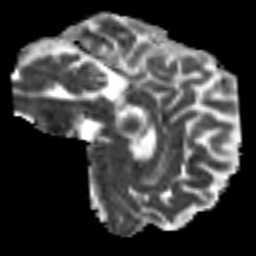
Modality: MD
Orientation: sagittal
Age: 52
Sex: male
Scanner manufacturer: siemens
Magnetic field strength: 3 T
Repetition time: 7.3 s
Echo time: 0.087 s